Question: Now, I need to use a predicate for a NSFetchRequest.
But things here are a little different, since there are nested relationships for the predicate to go through.
For instance, my entities are like this:

Now I need to fetch some Month and Week ManagedObjects, but the requirement is that the amount of Events of a Day of the needed Weeks or Months is more than one.
In another word, with reference to a given Week or Month, if any Day on the destination of its "days" relationship has at least one Event, then take it.
So that is a nested to-many relationship, and I don't know how to set the predicate string.
There are two troubles:
1. I know ALL and ANY keyword. But could @"ANY days.ANY events" be the keypath? Or how is it supposed to be?
2. How to judge that the events relationship points to at least one Event object.
Would '[@"%K != nil",theCorrectKeypath]' work? I'm afraid of that "!= nil" does not equal to at least one destination object?
Waiting for someone to help me out.
Terribly thanks!
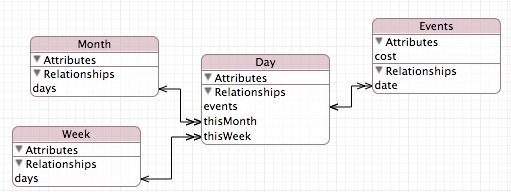
Answer: I found the answer my self.
There's another way to get this, because of my condition, I can just predicate the suitable Events objects, and all the way from Events to Week or Month are to-one relationship,
so once I got the eligible Events,
I can just get corresponding Weeks and Months by
theEvent.date.thisWeek or theEvent.date.thisMonth.
Thanks for your guys,